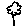
Label: flower